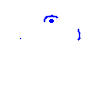
Particle: pion